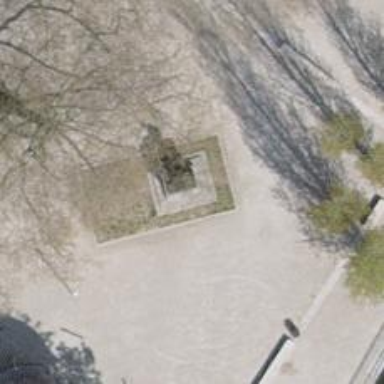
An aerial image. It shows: Memorial featuring statue.